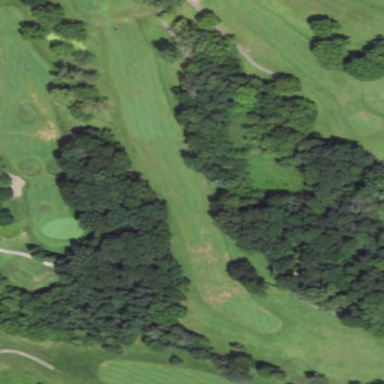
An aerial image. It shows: Area with grass used as rough in golf course.